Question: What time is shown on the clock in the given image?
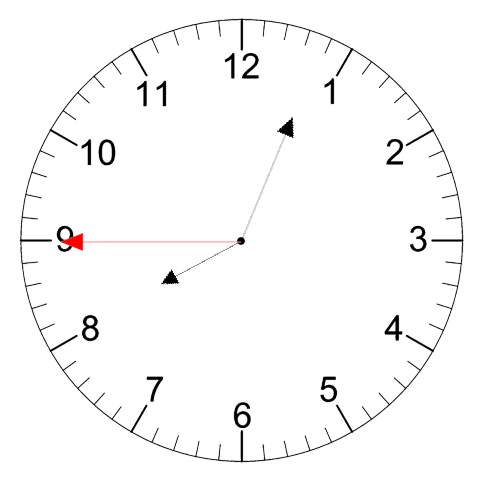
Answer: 08:03:45